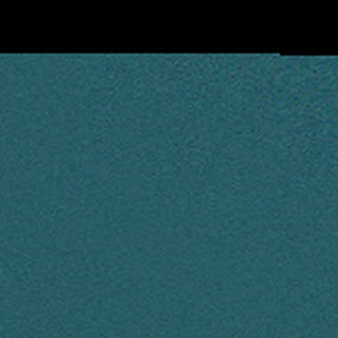
Label: other